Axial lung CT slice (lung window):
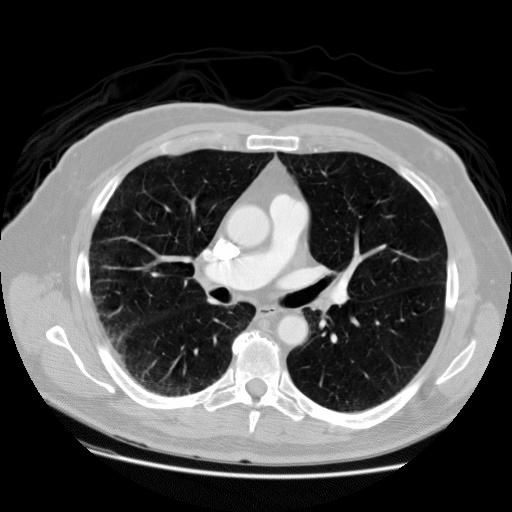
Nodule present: no